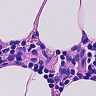
Metastatic tissue present: no